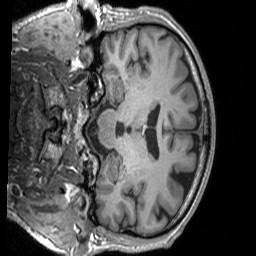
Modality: T1w
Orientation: coronal
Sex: male
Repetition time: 1.95 s
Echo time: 0.026 s